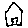
Label: house